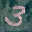
Label: 3